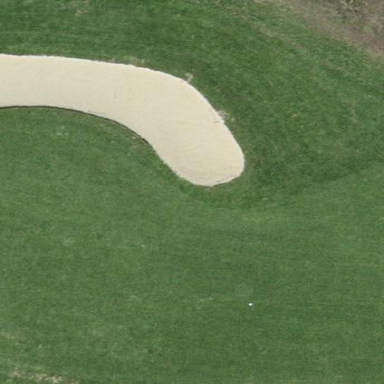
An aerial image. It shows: Golf bunker filled with sandy terrain.